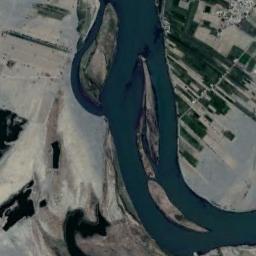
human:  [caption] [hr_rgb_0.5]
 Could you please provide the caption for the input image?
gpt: The river goes through bare and green farmland .

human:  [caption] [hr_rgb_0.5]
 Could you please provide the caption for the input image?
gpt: A curved turquoise river with small islands on the river, Sandy land by the river, And green and tan mixed fields on both sides of the bank .

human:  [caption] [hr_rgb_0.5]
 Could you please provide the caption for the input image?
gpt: Many neat places are near the river .

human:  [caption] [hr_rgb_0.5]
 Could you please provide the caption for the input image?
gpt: The deep blue river has some channel bars and some lakes of different sizes are next to the river .

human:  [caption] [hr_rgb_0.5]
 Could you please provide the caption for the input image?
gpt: There are some farmlands and bear land near the river with islands .